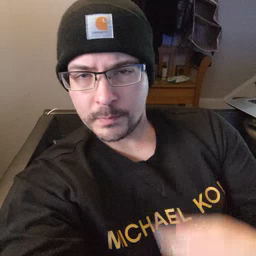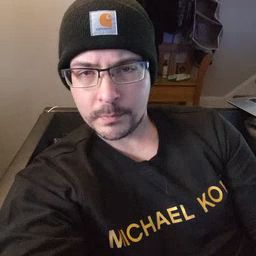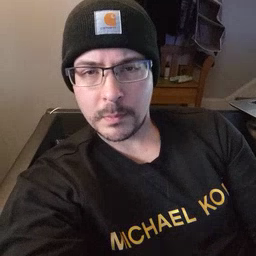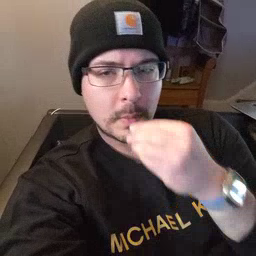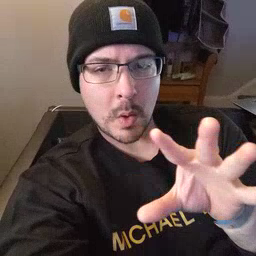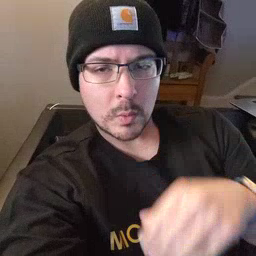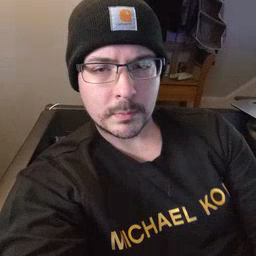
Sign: blow